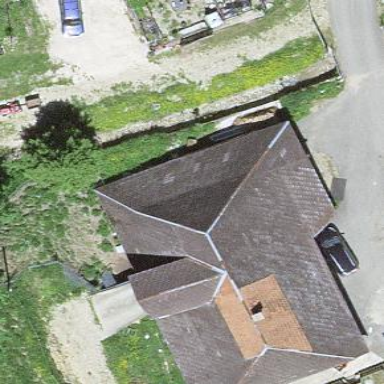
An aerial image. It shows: Farm building.